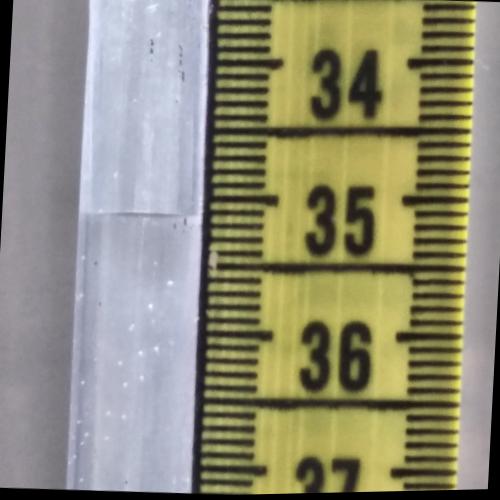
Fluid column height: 35.1 cm